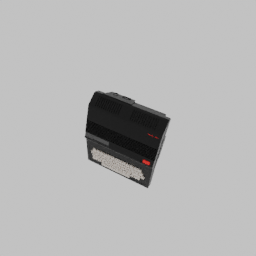
Label: electronics